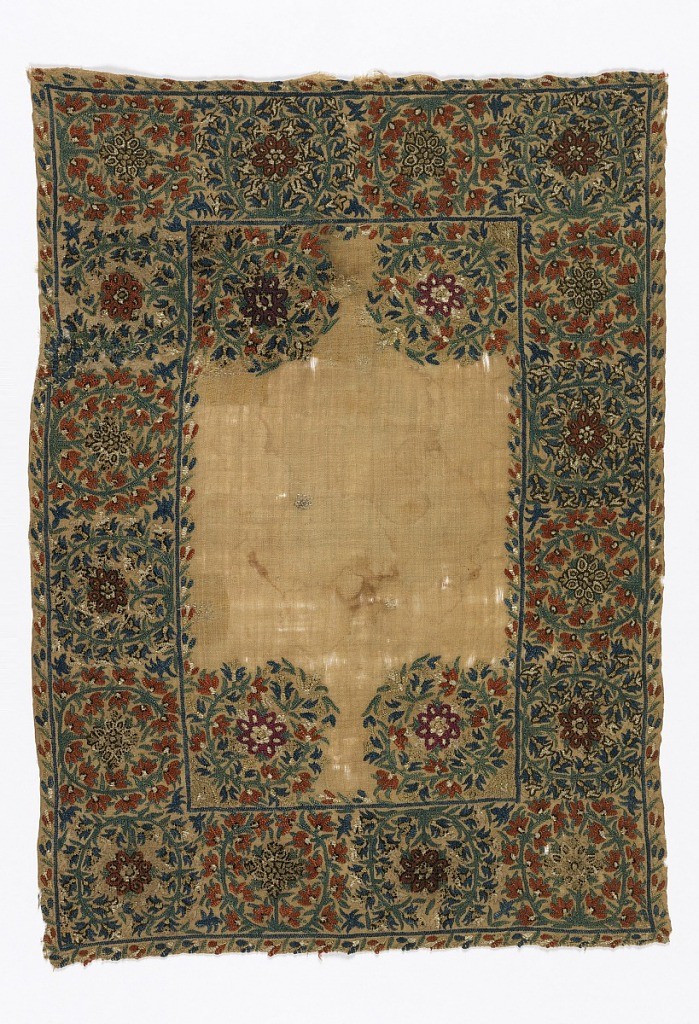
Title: Panel
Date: late 19th century
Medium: silk, cotton Technique: silk embroidered on plain weave
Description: Horizonal panel with deep border embroidered in row of large flowering wreaths in blues, blue-greens, shades of rust; touches of white, black and yellow within the guard strips; similar wreath with cerise central flower in each corner of the plain central field on finely spun and woven dark cotton.